Field crop: maize
Growth stage: 2
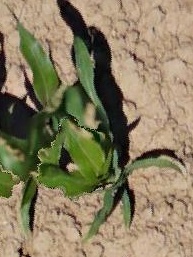
Species: maize